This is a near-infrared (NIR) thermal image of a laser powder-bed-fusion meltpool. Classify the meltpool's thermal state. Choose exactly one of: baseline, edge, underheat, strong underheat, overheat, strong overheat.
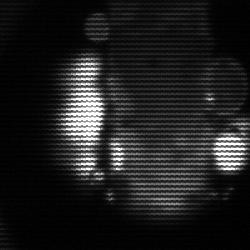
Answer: strong underheat